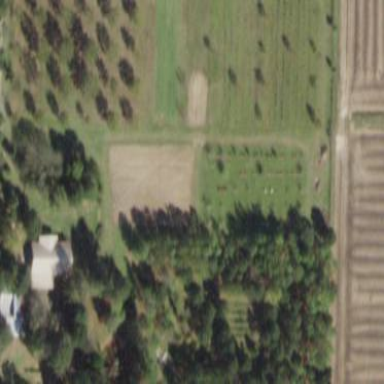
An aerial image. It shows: Plant nursery cultivating trees.